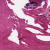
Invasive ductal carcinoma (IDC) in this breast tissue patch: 0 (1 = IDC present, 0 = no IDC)